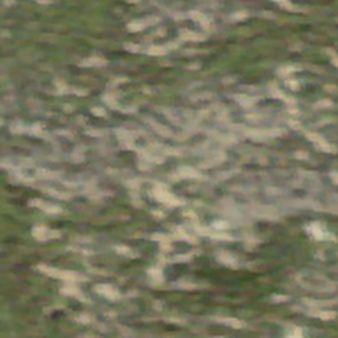
Label: other